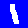
Digit: 1